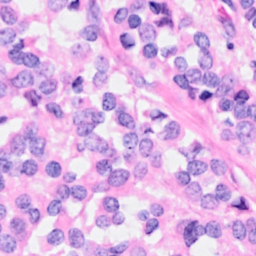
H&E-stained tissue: Breast